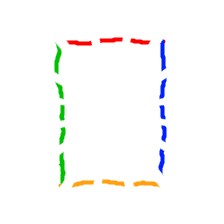
Shape: rectangle